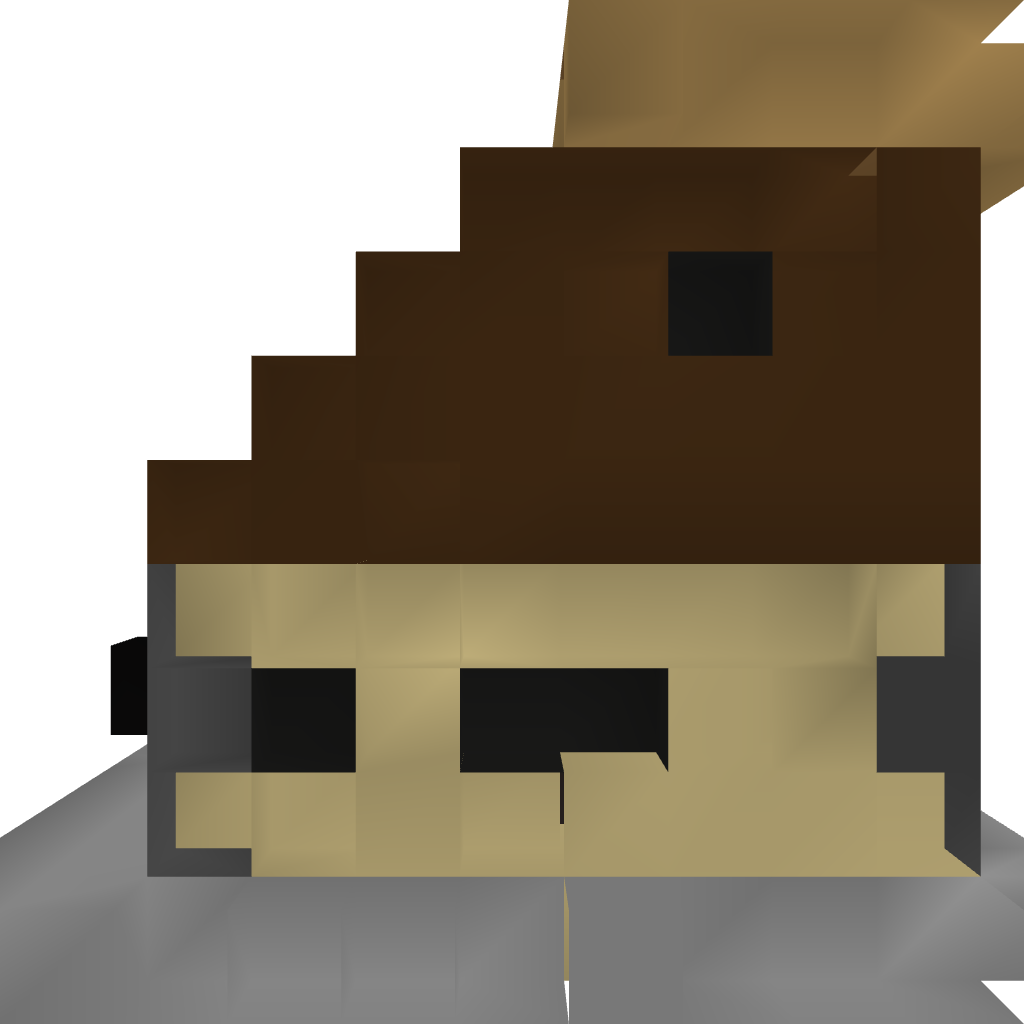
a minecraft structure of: Simple Shed